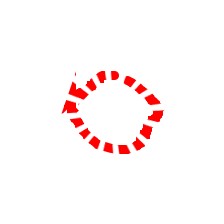
Shape: circle